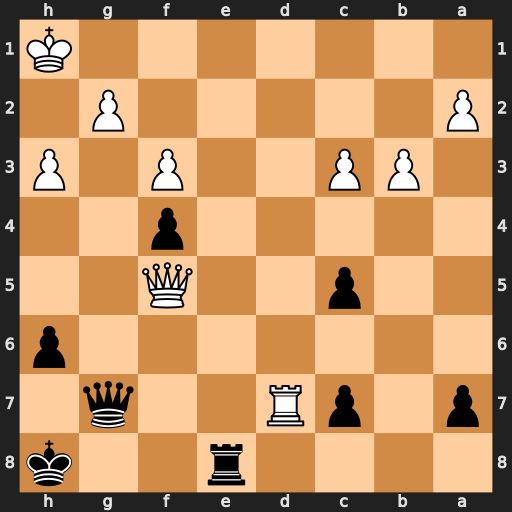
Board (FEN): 4r2k/p1pR2q1/7p/2p2Q2/5p2/1PP2P1P/P5P1/7K
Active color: b
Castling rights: -
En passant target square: -
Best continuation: Re1+ Kh2 Qg3#